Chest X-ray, PA view. Patient: 24 years old, sex M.
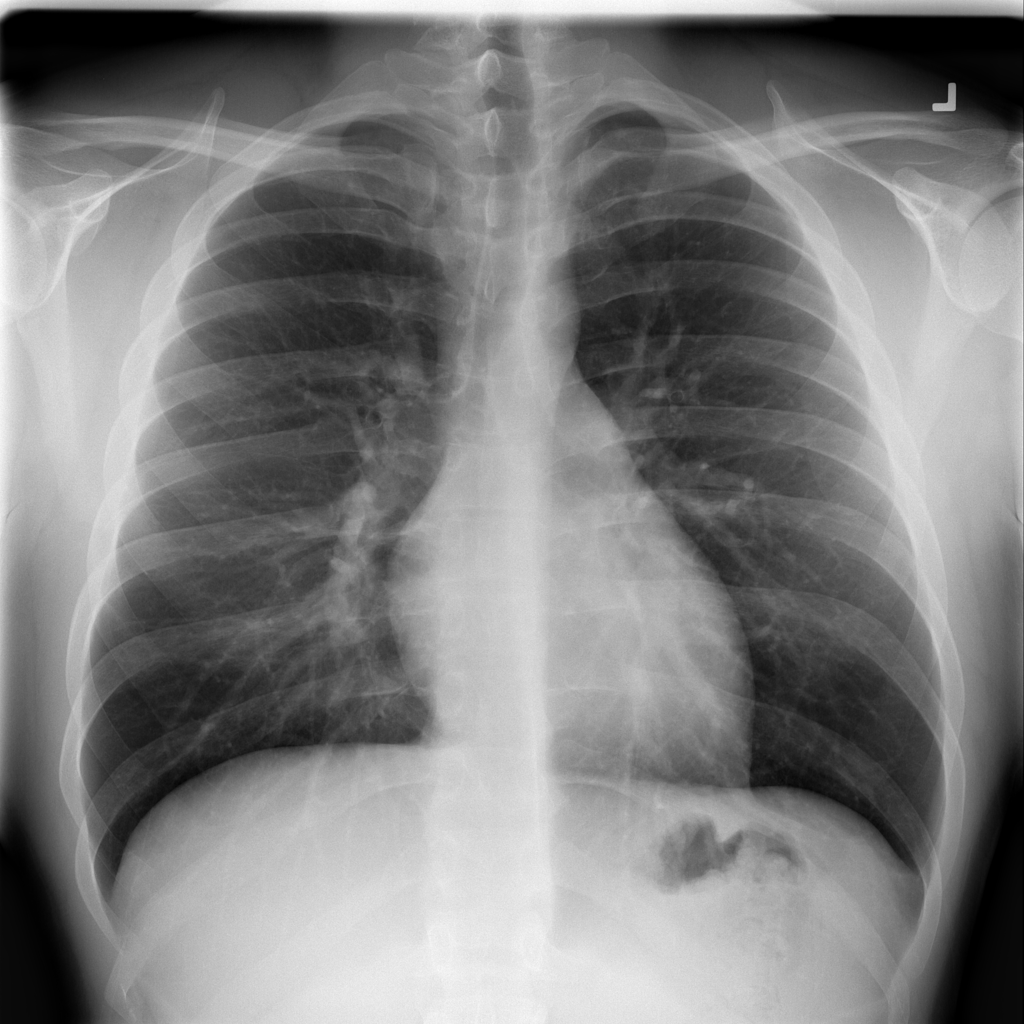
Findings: No Finding